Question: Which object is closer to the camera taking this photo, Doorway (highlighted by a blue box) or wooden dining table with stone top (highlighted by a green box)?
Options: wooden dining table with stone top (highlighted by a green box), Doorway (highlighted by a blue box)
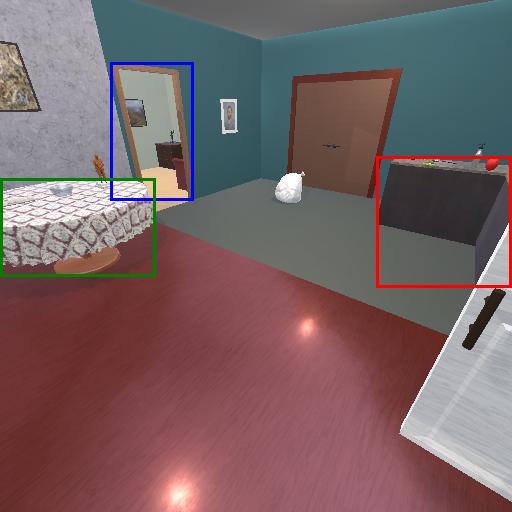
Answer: wooden dining table with stone top (highlighted by a green box)